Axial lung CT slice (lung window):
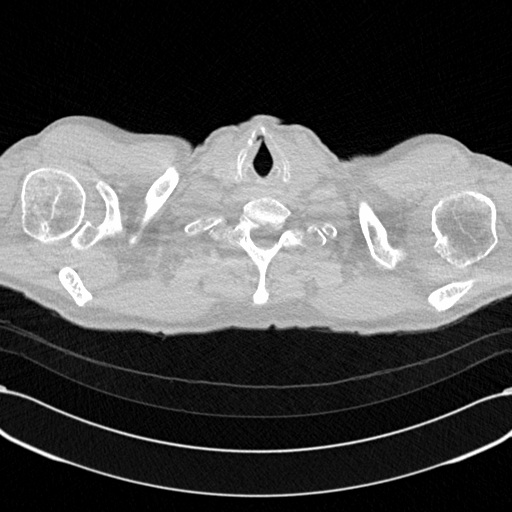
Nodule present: no